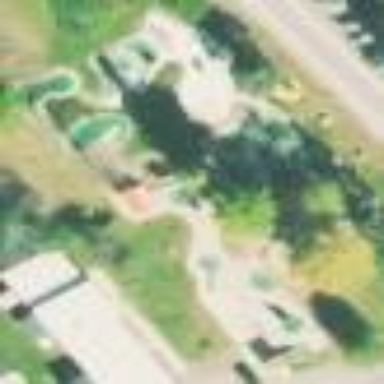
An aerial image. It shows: Miniature golf course.